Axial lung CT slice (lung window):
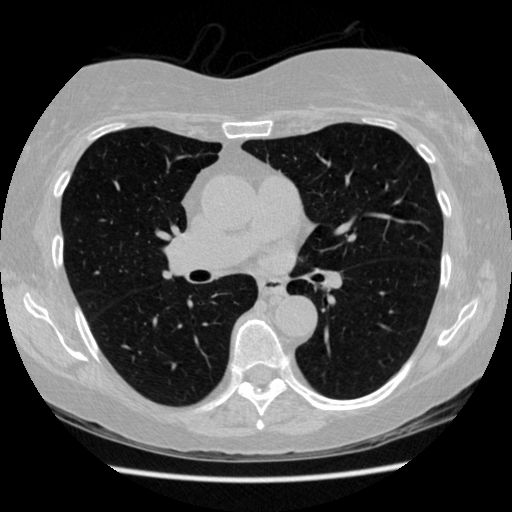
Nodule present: no